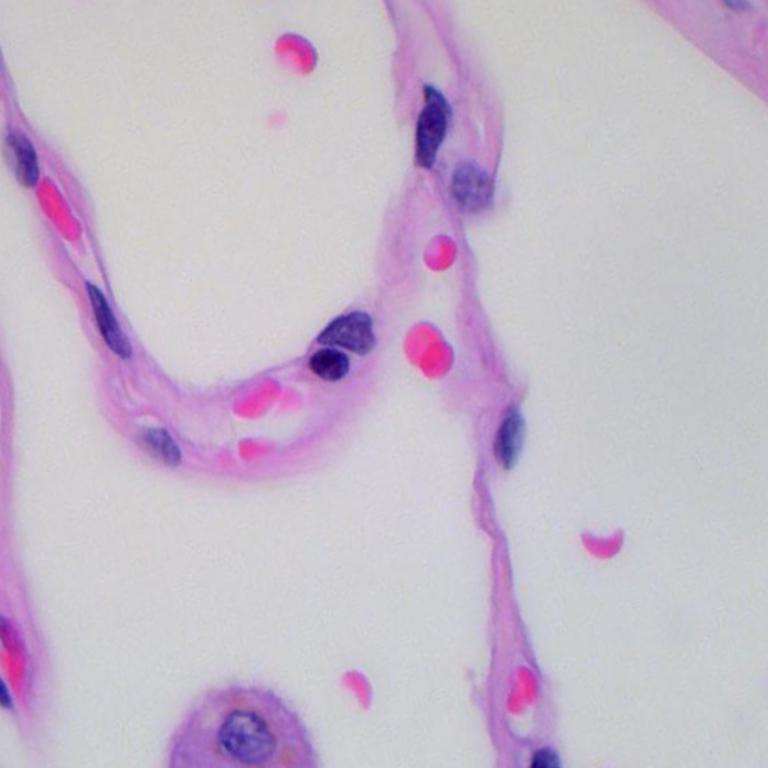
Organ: lung
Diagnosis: benign